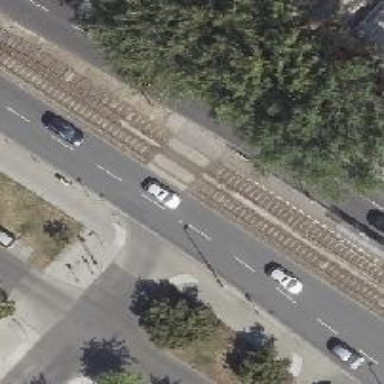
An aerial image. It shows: Tram railway line with electrified contact line.